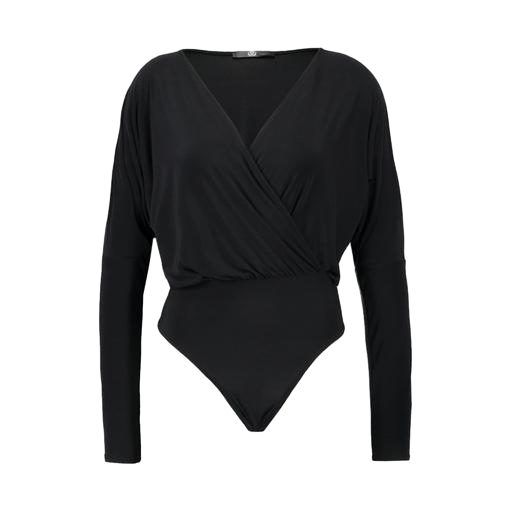
black mira cape-effect bodysuit, black plunge bodysuit, black long-sleeved wrap top, white background